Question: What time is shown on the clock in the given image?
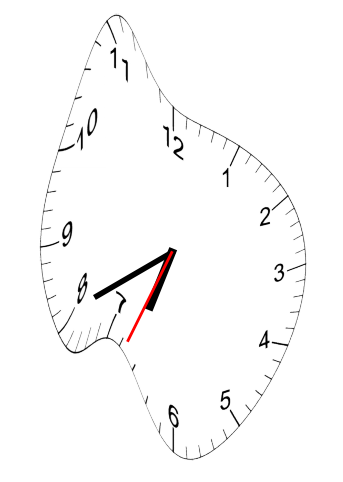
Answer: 06:40:34